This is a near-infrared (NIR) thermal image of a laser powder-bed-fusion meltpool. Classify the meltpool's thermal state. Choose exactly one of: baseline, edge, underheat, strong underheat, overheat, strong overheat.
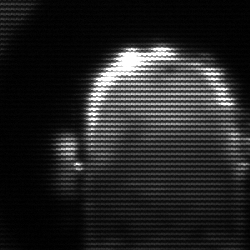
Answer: baseline